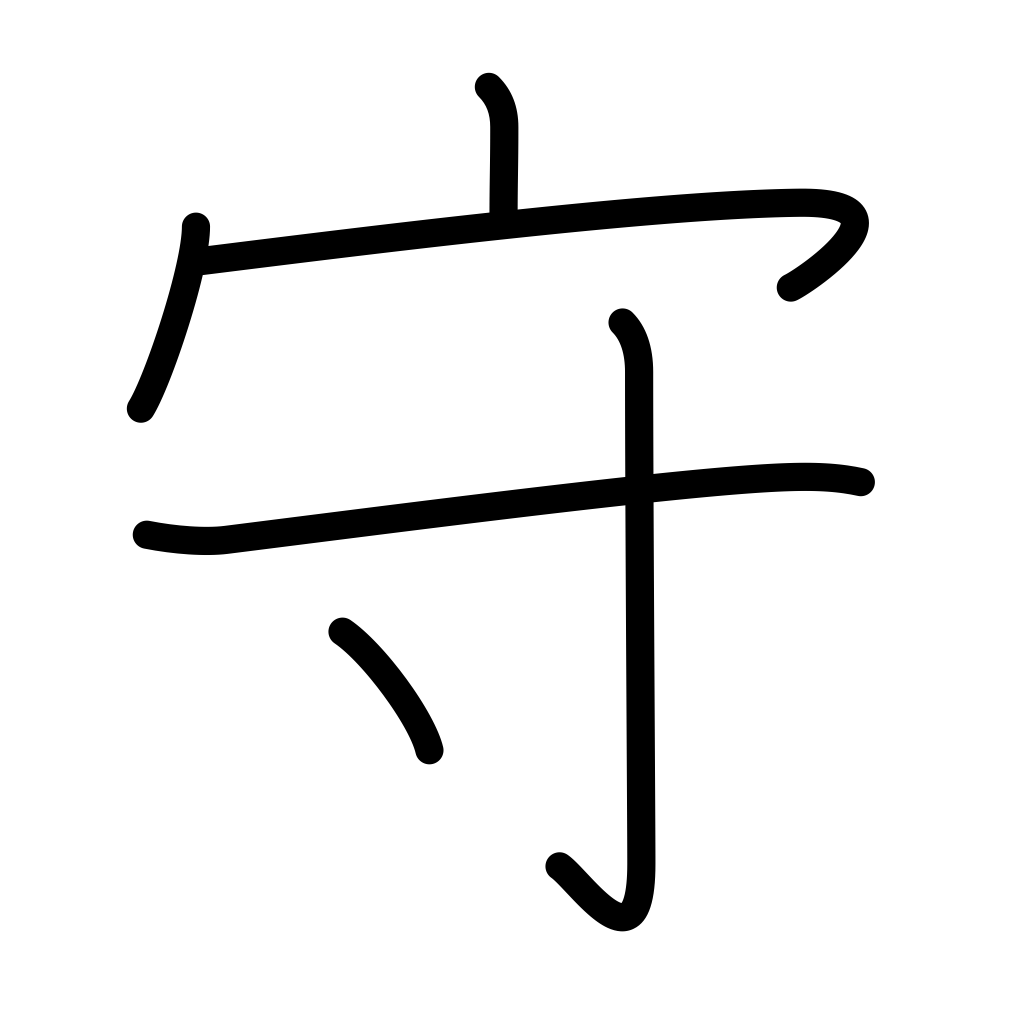
Meaning: guard, protect, defend, obey